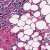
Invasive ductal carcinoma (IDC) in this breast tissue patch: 0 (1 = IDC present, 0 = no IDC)